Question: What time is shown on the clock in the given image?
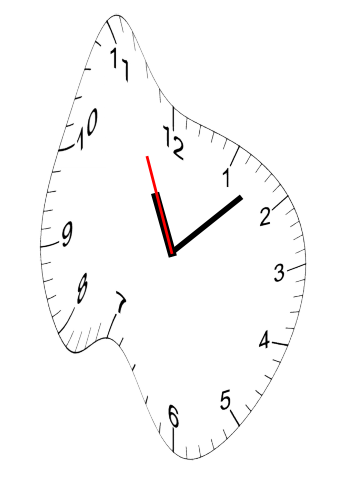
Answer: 11:07:56